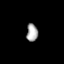
Tissue: skin
Cell type: Others
Senescence score: 0.7204
Nuclear area (px): 197
Mean DAPI intensity: 167.34